Current action and preconditions to check: trajectory_clear

Your task: For each precondition in the list above, predict whether it will hold at this action.

Consider the current scene as observed from the mobile robot's camera, and analyze the predicted future states of all dynamic agents (e.g., people, animals, vehicles, or any moving entities) within the NEXT SECOND.

IMPORTANT: Only answer "very likely" if you are absolutely certain—based on strong, clear evidence—that a dynamic agent will violate the precondition in the predicted future state. Do NOT answer "very likely" for unlikely, ambiguous, or low-probability risks.

Ask yourself for each precondition: Is there a high probability, with clear and convincing evidence, that the predicted future states of any dynamic agent will interfere with the predicted future state of the currently executing action within the NEXT SECOND, causing that precondition to fail?

Assess the risk level based on these predictions. Use "likely" or "very likely" if motions create a clear risk of interference.

Use "neutral" or "improbable" if agents are nearby but their predicted paths are clearly diverging or non-conflicting.

Failure Risk Categories: "very improbable", "improbable", "neutral", "likely", "very likely"

Answer Format: Output ONLY the probability_of_failure value from these categories: "very improbable", "improbable", "neutral", "likely", "very likely"

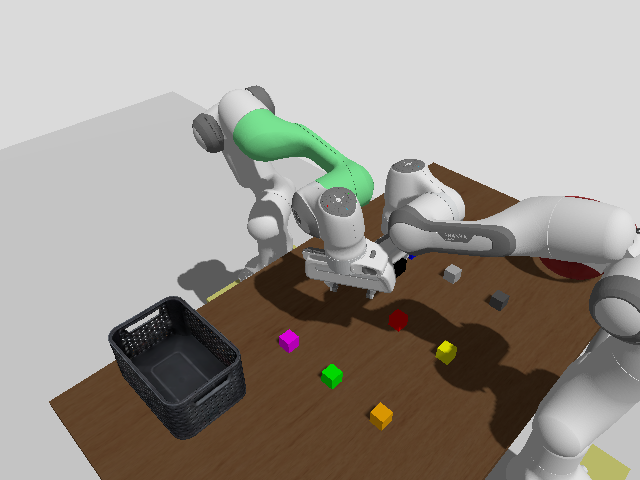

Answer: likely